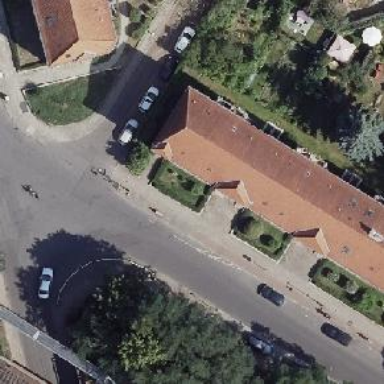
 with parking on the street on the left side and parking on the kerb on the right side."